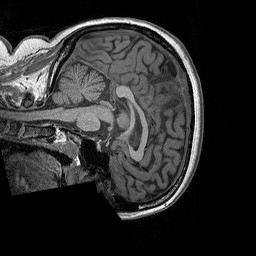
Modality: T1w
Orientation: sagittal
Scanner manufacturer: siemens
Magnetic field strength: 3 T
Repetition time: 2.3 s
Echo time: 0.00298 s